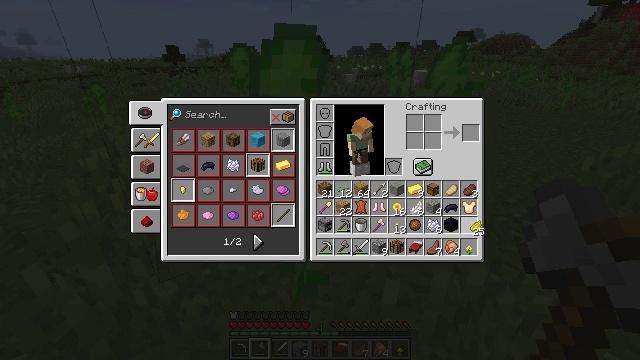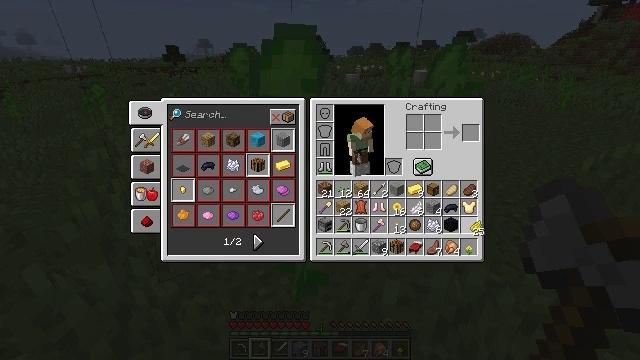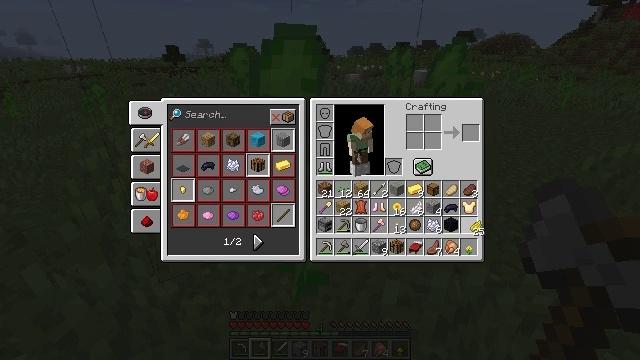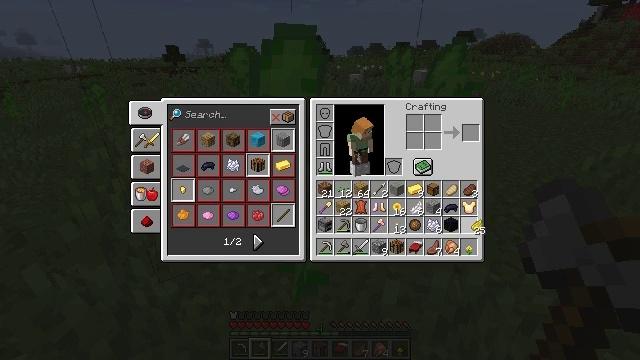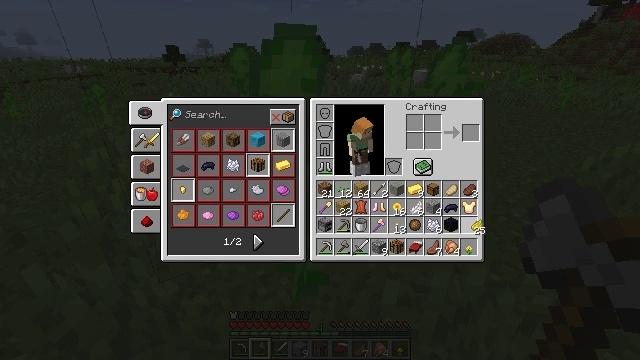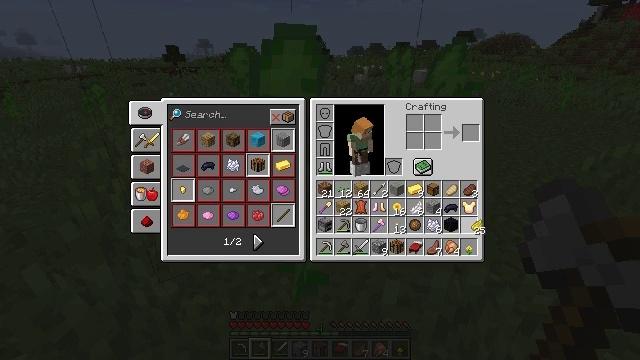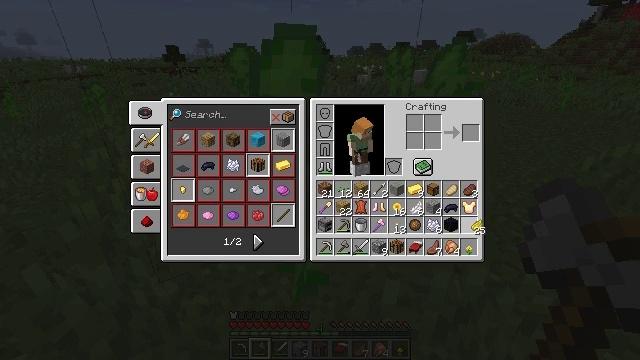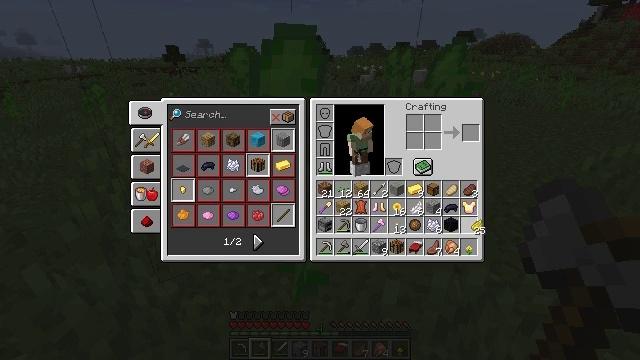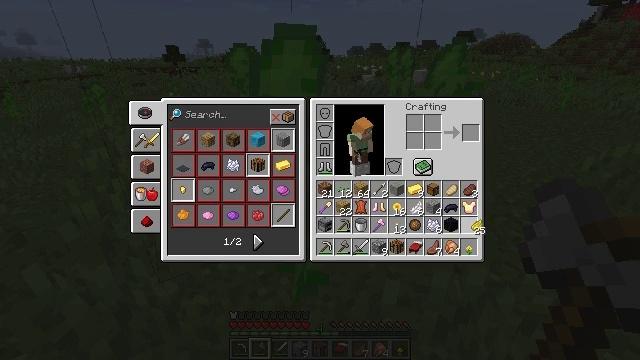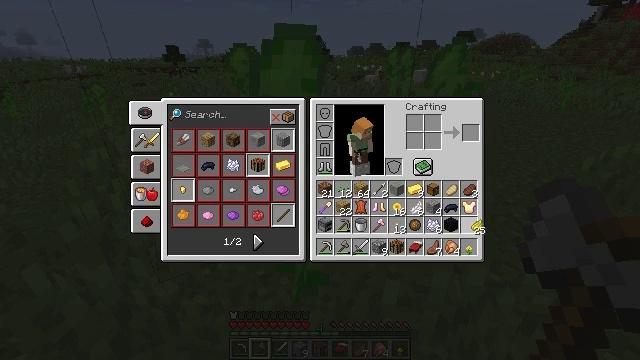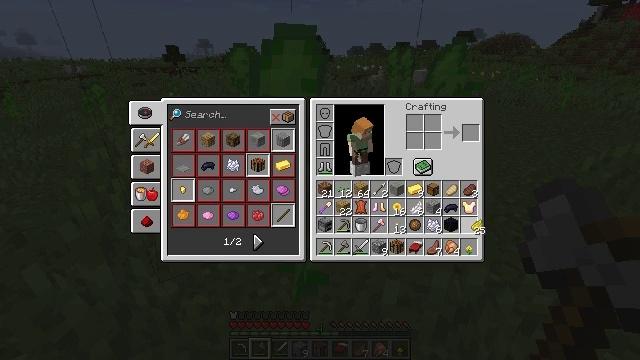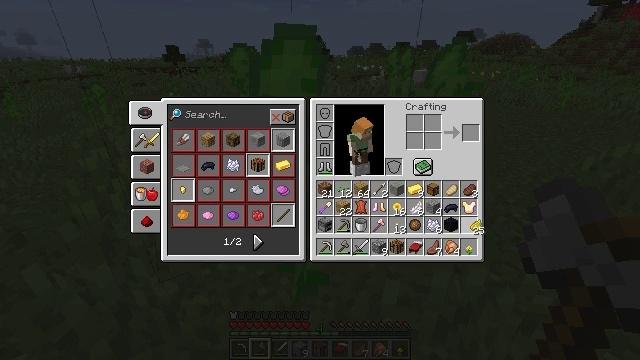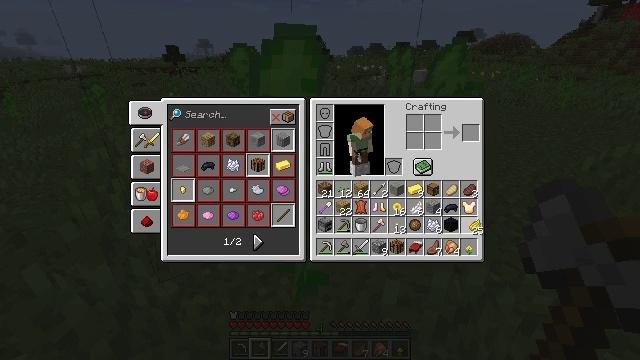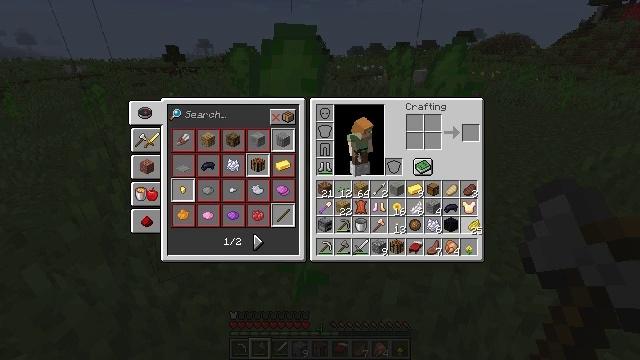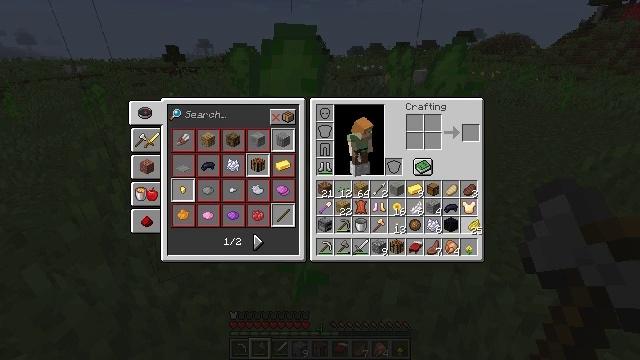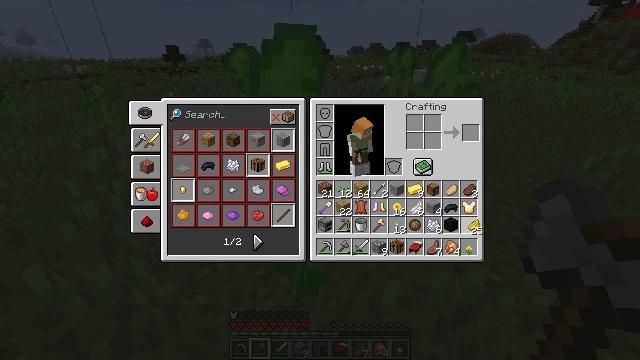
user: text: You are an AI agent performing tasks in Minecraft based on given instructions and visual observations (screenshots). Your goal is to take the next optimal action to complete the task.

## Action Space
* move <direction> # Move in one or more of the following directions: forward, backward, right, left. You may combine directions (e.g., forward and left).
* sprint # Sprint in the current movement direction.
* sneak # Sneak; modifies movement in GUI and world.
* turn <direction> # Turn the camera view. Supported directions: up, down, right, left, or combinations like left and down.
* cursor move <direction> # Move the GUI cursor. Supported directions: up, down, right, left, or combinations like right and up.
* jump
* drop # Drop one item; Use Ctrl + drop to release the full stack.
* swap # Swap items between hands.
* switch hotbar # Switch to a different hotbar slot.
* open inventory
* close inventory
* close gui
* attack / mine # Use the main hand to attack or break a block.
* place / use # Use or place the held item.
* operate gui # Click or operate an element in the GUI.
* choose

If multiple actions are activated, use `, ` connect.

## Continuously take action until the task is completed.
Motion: motion action
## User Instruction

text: Remove a yellow dye from the inventory.
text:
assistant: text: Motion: no_op
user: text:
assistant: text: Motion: no_op
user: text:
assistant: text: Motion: no_op
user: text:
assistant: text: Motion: no_op
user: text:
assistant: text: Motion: no_op
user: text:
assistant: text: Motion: no_op
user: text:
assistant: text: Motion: no_op
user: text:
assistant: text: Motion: no_op
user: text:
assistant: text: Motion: no_op
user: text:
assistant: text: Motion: no_op
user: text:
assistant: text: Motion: no_op
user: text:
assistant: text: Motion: no_op
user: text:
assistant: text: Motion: no_op
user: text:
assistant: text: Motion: no_op
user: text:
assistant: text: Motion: no_op
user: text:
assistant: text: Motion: no_op
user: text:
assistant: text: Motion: no_op
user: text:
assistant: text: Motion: no_op
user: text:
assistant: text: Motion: no_op
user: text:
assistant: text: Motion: no_op
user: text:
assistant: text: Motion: no_op
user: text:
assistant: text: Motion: no_op
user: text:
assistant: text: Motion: no_op
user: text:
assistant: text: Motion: no_op
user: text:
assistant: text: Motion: no_op
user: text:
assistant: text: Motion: no_op
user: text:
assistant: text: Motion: no_op
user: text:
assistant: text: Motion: no_op
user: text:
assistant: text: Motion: no_op
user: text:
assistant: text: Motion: cursor move right and up